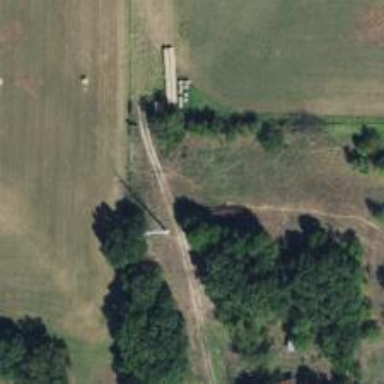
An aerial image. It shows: Power pole.